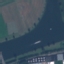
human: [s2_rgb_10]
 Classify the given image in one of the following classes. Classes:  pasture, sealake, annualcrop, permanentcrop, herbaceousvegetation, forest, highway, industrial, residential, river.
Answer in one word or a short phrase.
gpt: River